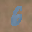
Label: 6